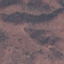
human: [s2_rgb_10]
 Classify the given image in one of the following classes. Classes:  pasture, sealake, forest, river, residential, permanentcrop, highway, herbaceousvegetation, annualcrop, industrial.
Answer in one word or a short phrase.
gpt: HerbaceousVegetation